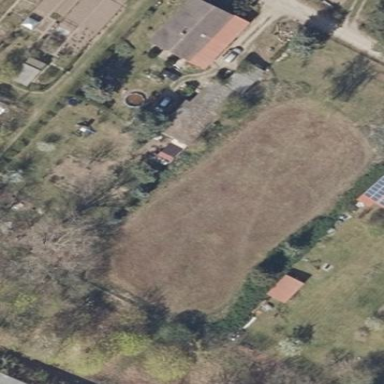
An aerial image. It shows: Equestrian pitch used for leisure and sports activities.